This plot shows a bearing's acceleration signal over time (raw waveform). Determine the bearing's health state. Answer with exactly one of: normal, inner_race, outer_race, ball.
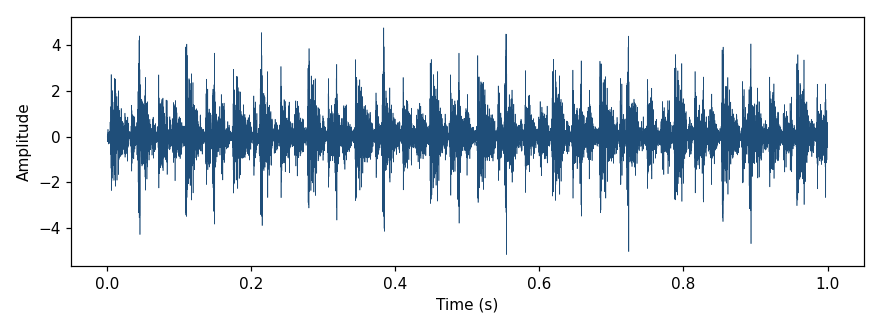
Answer: outer_race